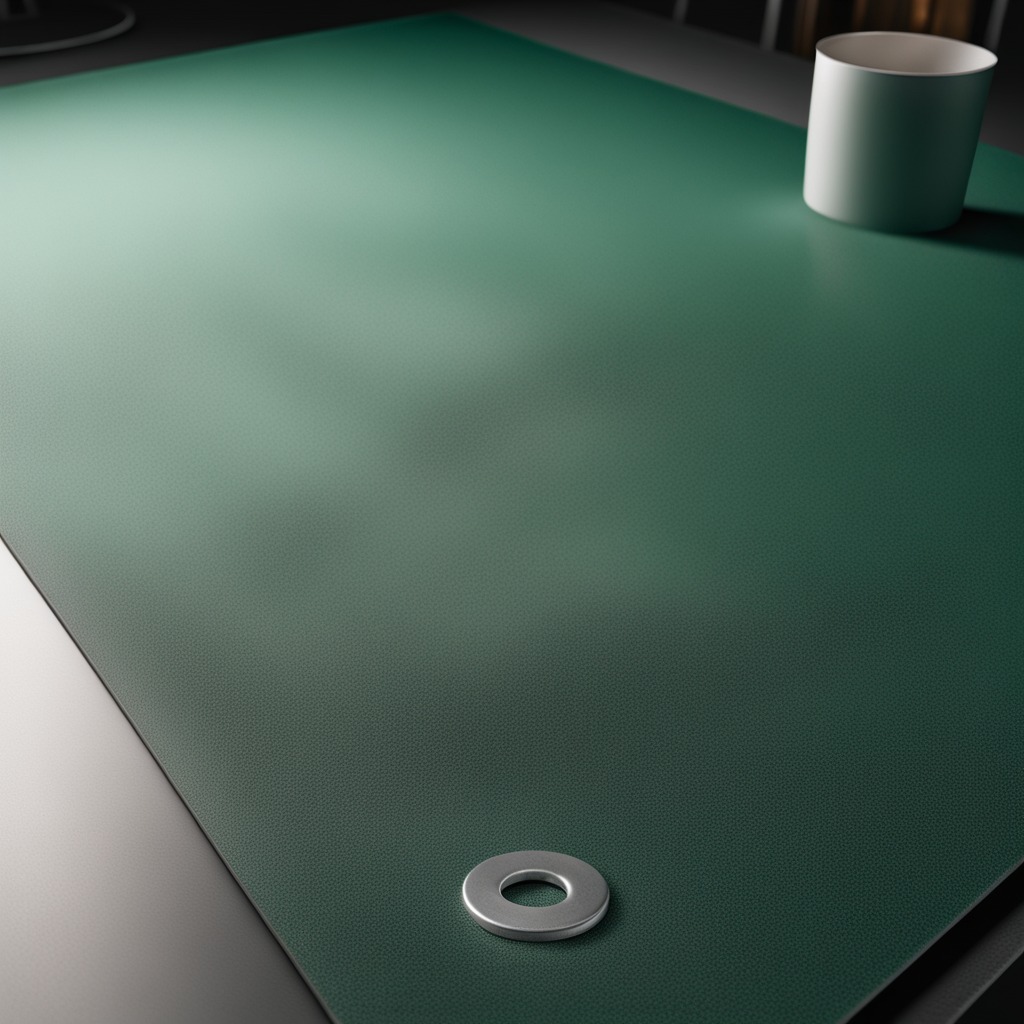
A flat metal washer lying on the green rubber mat inside a workshop under bright overhead lighting crisp shadows high clarity worn but beneath the mat